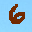
Label: 6